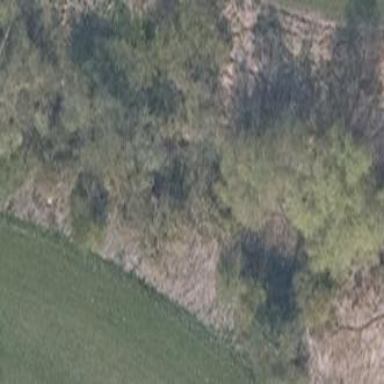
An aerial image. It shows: Patch of scrub vegetation.